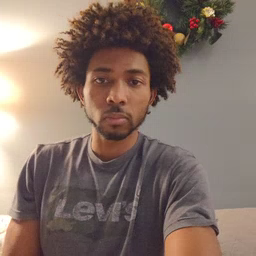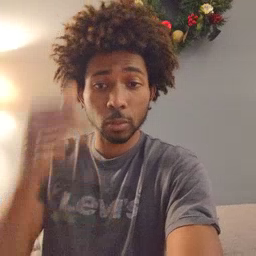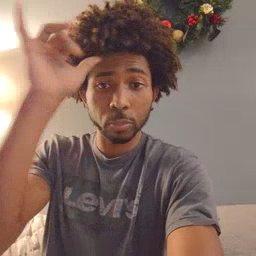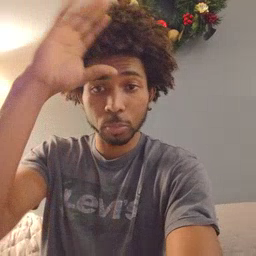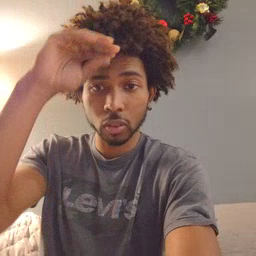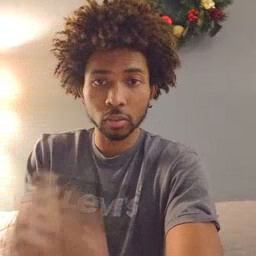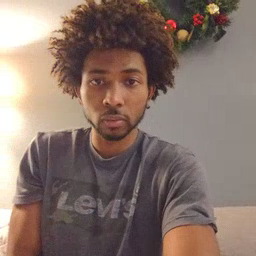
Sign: cowboy